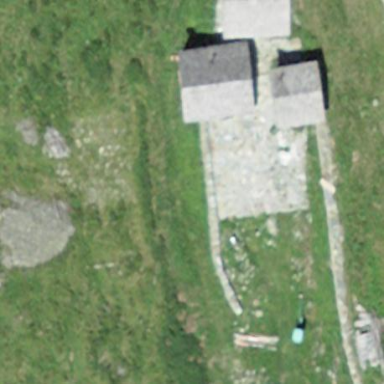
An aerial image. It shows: Isolated dwelling in the countryside.